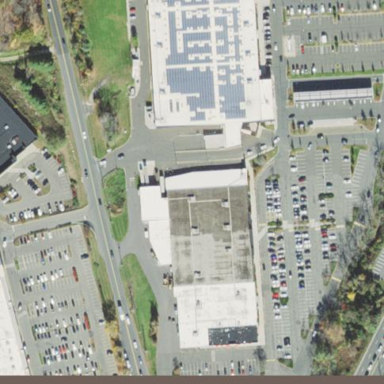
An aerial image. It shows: Retail area.